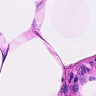
Metastatic tissue present: no